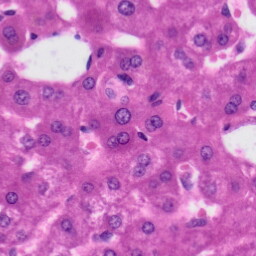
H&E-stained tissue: Liver